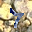
Label: 7